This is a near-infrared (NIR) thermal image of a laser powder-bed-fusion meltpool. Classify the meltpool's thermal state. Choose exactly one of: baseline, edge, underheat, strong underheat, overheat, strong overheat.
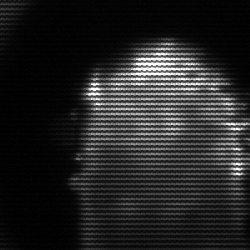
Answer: baseline